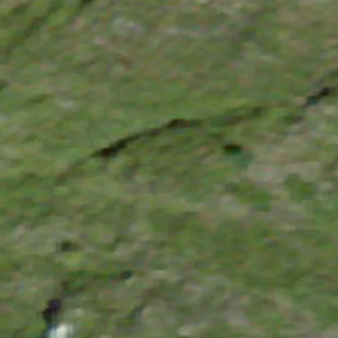
Label: other